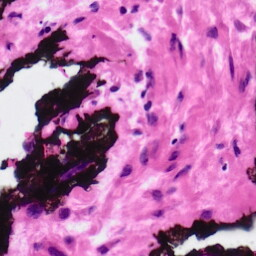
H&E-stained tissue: Ovarian